Field crop: maize
Growth stage: 2
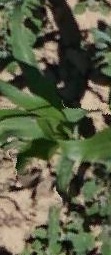
Species: maize